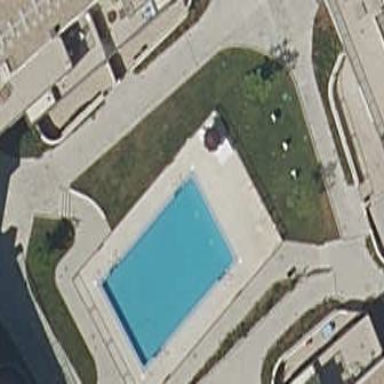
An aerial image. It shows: Swimming pool located in leisure land.